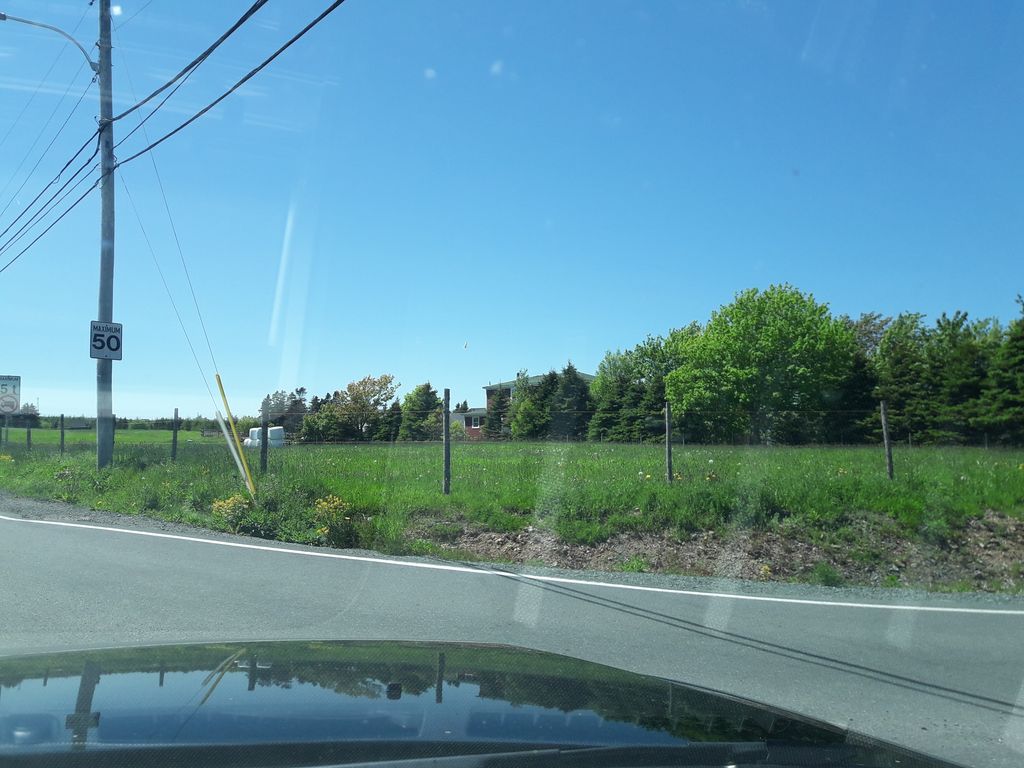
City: st_johns